Interaction volume radius: 10 \u00c5
Interaction volume height: 40 \u00c5
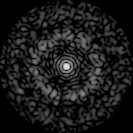
Disorder parameter: 0.8219